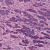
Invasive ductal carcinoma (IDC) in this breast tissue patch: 1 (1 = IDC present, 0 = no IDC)